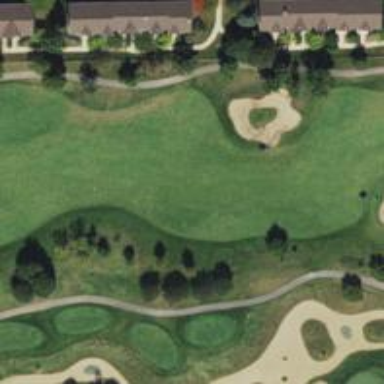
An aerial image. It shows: Golf hole.